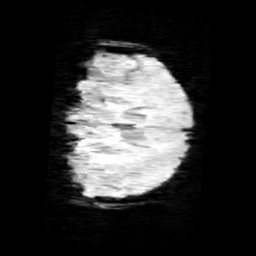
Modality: minIP
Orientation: coronal
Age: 9
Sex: female
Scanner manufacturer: siemens
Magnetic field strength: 3 T
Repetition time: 0.027 s
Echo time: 0.02 s